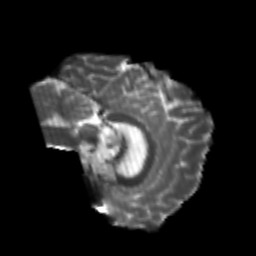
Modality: T2w
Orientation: sagittal
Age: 22
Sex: female
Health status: healthy
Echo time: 0.074 s